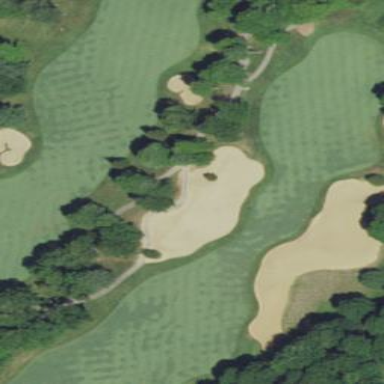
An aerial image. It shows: Golf bunker filled with natural sand.